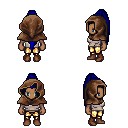
a pixel art fantasy rpg character, female body template, human, dark skin, white pirate shirt, gold greaves, blue extra-long topknot hairstyle, cloth hood, brown shoes, four views (front, back, left, right), 2x2 character sprite sheet, small pixel art, hard edges, no anti-aliasing